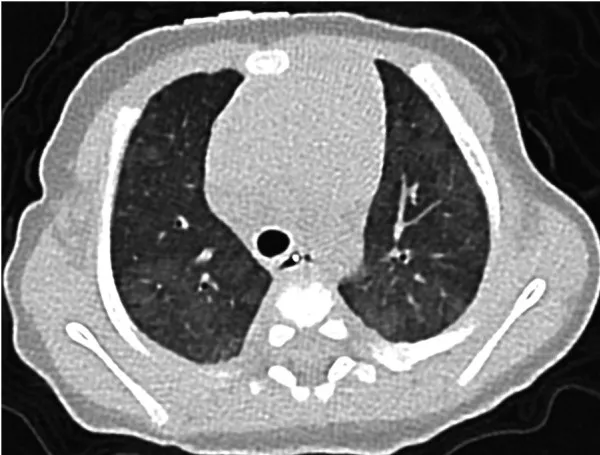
Case 1: axial CT images of lung window settings at 3 months. Axial CT images show heterogeneous ground-glass opacities in both lung fields.
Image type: radiology (ct)